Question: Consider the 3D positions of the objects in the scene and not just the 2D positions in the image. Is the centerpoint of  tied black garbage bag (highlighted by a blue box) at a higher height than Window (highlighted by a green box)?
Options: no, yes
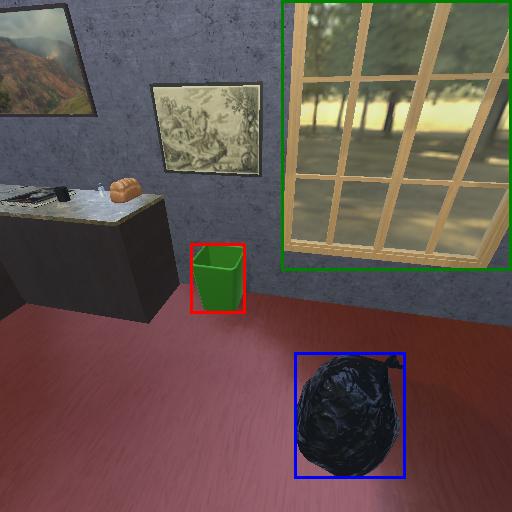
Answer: no